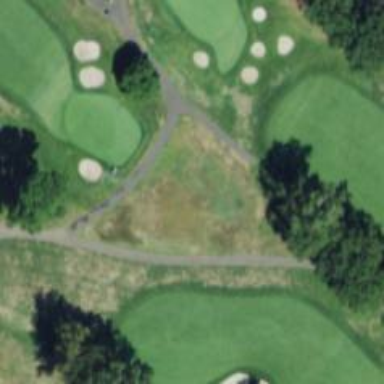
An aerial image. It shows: Path for both road and golf.